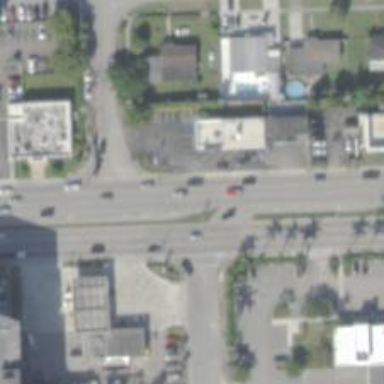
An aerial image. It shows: Primary highway with separate asphalt sidewalk.